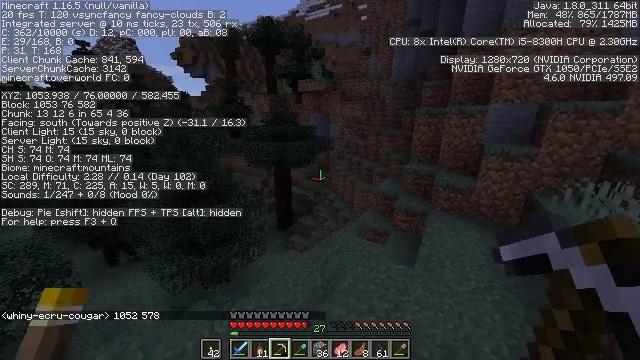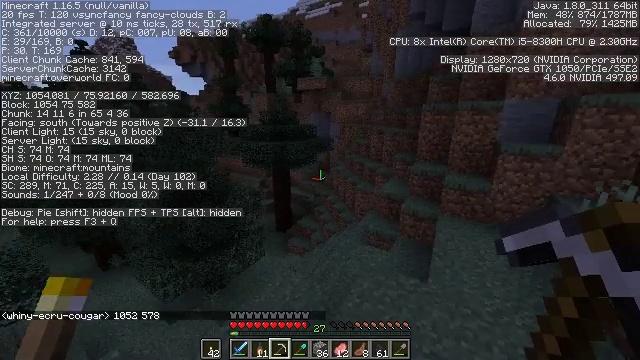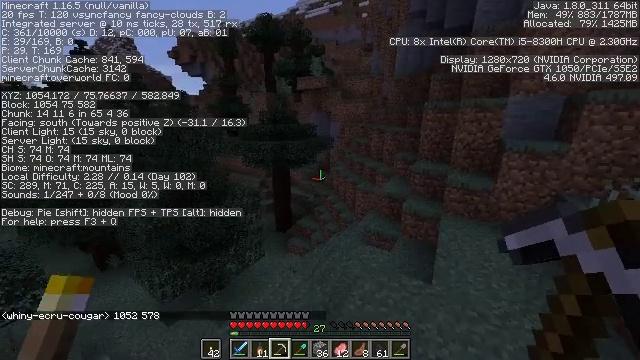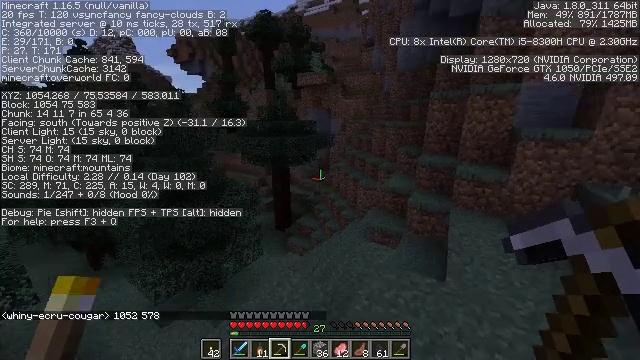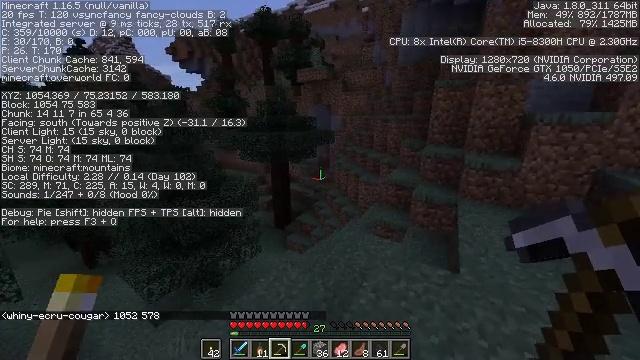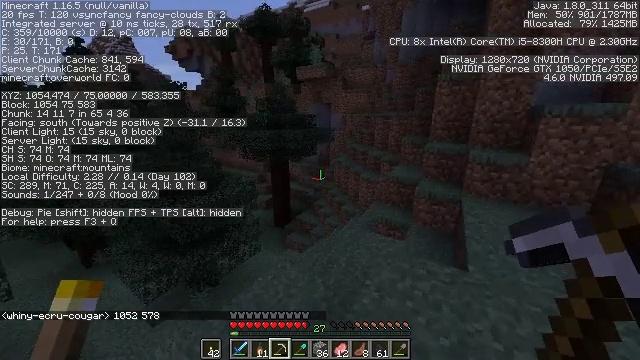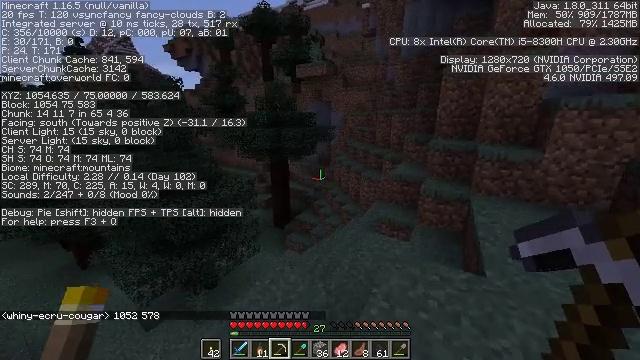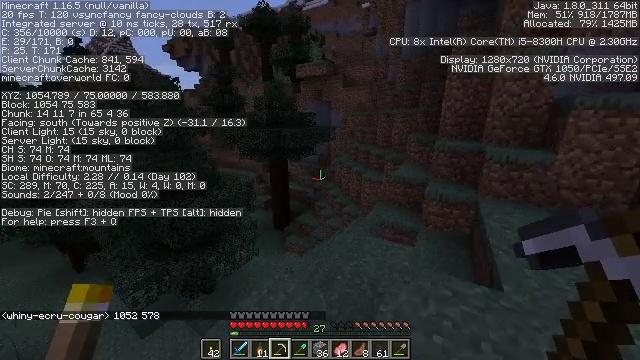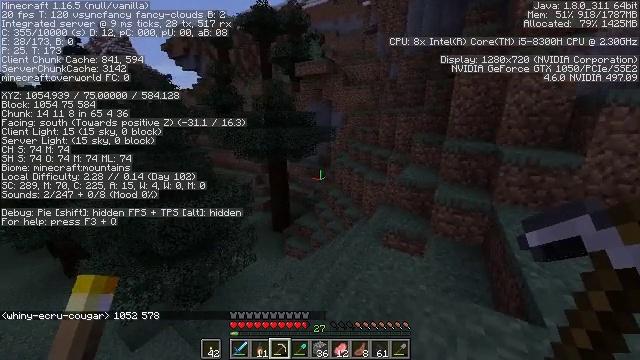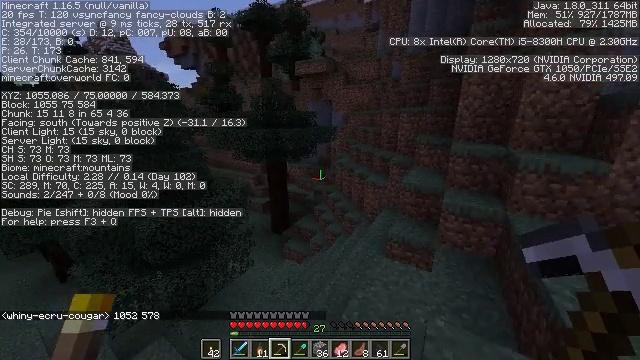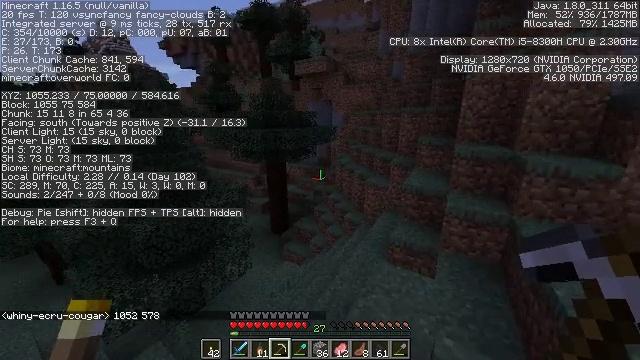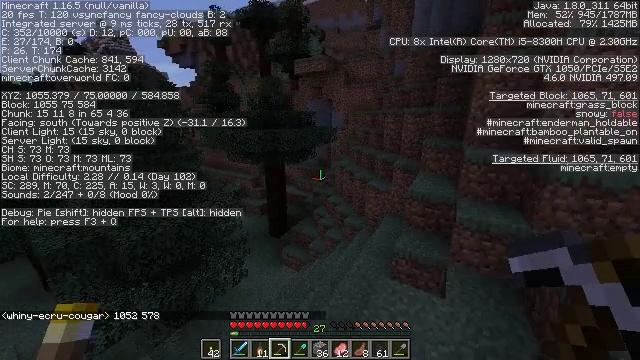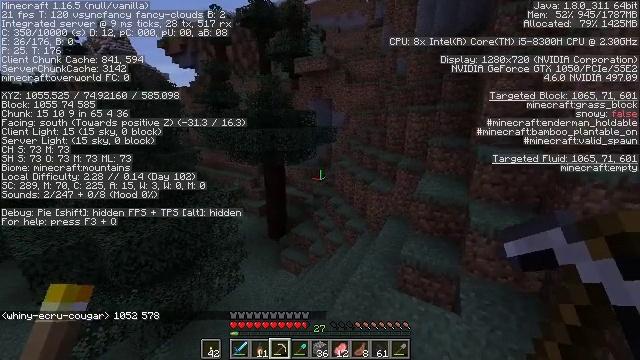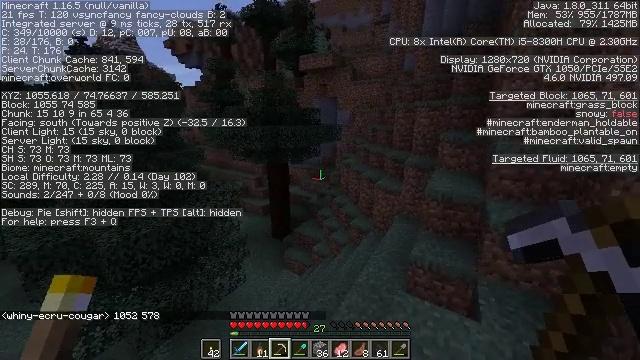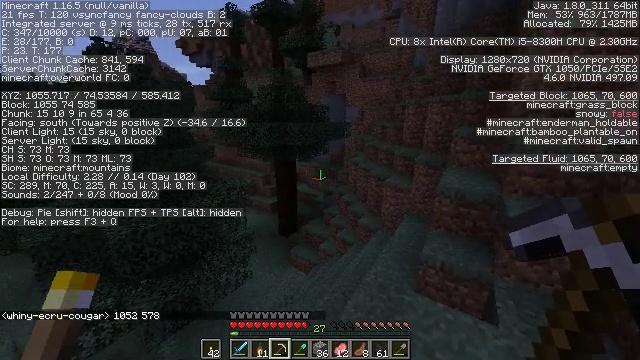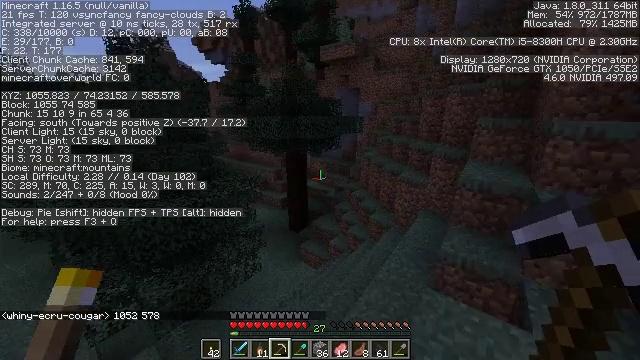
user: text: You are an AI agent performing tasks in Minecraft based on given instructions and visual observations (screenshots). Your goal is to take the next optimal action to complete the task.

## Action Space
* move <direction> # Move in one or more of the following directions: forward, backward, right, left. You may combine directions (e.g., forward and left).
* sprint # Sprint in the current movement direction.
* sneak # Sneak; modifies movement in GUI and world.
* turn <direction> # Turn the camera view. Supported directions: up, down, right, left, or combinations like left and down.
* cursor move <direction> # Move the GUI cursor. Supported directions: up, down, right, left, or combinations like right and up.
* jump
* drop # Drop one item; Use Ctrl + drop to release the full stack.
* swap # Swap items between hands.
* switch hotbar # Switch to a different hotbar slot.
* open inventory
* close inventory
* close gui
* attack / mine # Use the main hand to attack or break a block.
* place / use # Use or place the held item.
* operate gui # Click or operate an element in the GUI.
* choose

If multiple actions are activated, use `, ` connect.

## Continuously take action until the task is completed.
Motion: motion action
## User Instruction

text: Punch the spruce leaves to get saplings.
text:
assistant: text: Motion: move forward, sprint
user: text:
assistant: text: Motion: move forward, sprint
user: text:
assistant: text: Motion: move forward, sprint
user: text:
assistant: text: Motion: move forward, sprint
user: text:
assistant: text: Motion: move forward, sprint
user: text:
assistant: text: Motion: move forward, sprint
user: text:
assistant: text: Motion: move forward, sprint
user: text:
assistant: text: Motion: move forward, sprint
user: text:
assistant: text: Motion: move forward, sprint
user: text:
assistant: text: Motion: move forward, sprint
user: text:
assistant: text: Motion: move forward, sprint
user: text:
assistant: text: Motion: move forward, sprint
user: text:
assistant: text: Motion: move forward, sprint, turn left
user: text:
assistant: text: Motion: move forward, sprint, turn left
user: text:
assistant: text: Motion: move forward, sprint, turn left
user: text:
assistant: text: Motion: move forward, sprint
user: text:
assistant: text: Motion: move forward, sprint
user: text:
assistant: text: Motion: move forward, sprint
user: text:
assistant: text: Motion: move forward, sprint
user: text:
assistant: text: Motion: move forward, sprint
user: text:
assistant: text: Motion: move forward, sprint
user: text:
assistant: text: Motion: move forward, sprint
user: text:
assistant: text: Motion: move forward, sprint
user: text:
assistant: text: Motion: move forward, sprint
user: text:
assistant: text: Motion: move forward, sprint
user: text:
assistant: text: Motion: move forward, sprint
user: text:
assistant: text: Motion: move forward, sprint, turn left
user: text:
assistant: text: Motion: move forward, sprint, turn left
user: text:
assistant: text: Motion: move forward, sprint, turn left
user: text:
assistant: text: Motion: move forward, sprint, turn left